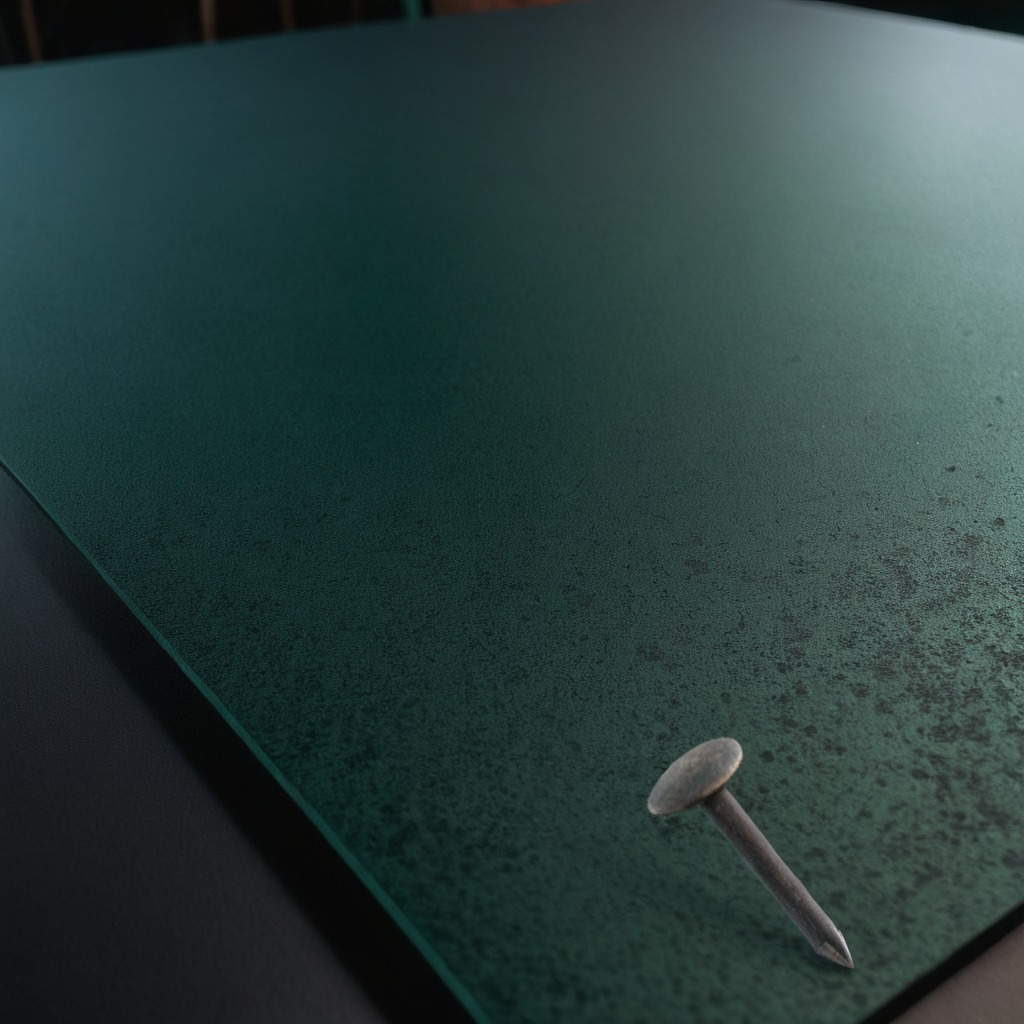
An iron nail is lying on the clean granite tabletop.